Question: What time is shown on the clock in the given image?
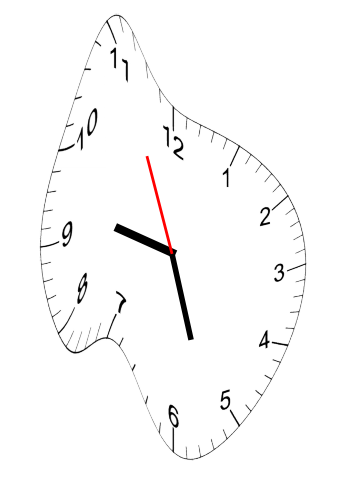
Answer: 09:26:56